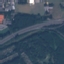
Land use / land cover class: Highway